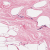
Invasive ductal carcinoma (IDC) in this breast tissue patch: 0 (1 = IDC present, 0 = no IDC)